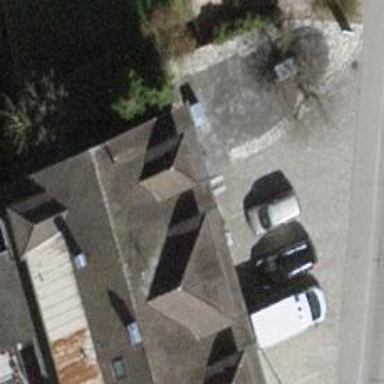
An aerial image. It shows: Cafe.